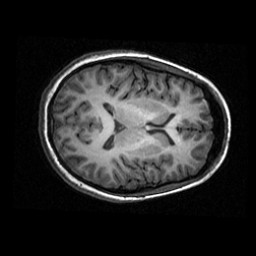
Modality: T1w
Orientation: axial
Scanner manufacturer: ge
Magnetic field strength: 3 T
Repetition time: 0.00904 s
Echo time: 0.00184 s